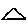
Label: triangle